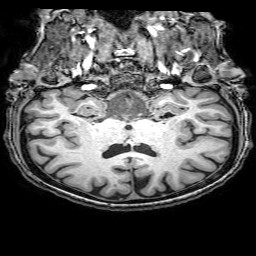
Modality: T1w
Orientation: sagittal
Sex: female
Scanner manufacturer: philips
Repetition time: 0.0082 s
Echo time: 0.00376 s